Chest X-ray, AP view. Patient: 43 years old, sex F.
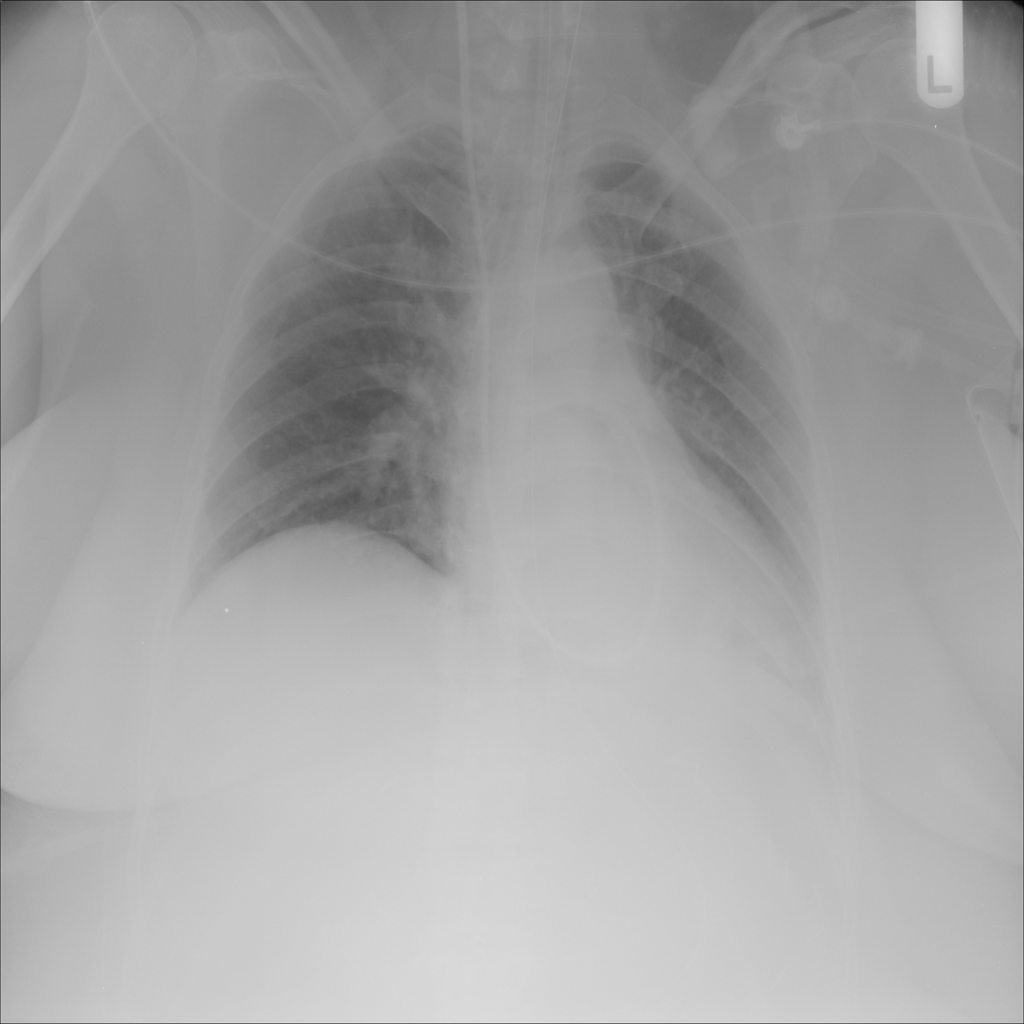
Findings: No Finding